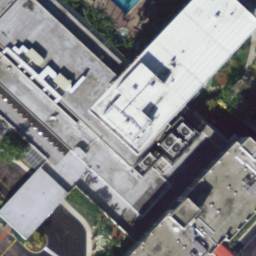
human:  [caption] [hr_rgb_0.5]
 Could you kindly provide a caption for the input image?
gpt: There are some buildings and plants .

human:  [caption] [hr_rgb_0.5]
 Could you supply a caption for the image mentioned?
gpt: Some buildings with plants arround them .

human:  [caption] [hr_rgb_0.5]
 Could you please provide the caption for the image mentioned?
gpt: There are some buildings with grey and black roofs .

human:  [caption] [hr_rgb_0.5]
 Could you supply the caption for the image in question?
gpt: Some buildings with grey and black roofs .

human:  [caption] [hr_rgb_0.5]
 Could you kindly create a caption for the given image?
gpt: Buildings and plants .